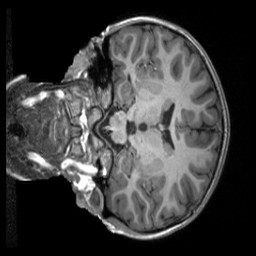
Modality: T1w
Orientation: coronal
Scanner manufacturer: siemens
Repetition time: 2.3 s
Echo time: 0.00229 s